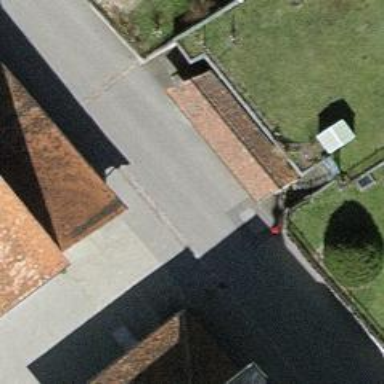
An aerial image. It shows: View of roof of building.